Current action and preconditions to check: path_clear

Your task: For each precondition in the list above, predict whether it will hold at this action.

Consider the current scene as observed from the mobile robot's camera, and analyze the predicted future states of all dynamic agents (e.g., people, animals, vehicles, or any moving entities) within the NEXT SECOND.

IMPORTANT: Only answer "very likely" if you are absolutely certain—based on strong, clear evidence—that a dynamic agent will violate the precondition in the predicted future state. Do NOT answer "very likely" for unlikely, ambiguous, or low-probability risks.

Ask yourself for each precondition: Is there a high probability, with clear and convincing evidence, that the predicted future states of any dynamic agent will interfere with the predicted future state of the currently executing action within the NEXT SECOND, causing that precondition to fail?

Assess the risk level based on these predictions. Use "likely" or "very likely" if motions create a clear risk of interference.

Use "neutral" or "improbable" if agents are nearby but their predicted paths are clearly diverging or non-conflicting.

Failure Risk Categories: "very improbable", "improbable", "neutral", "likely", "very likely"

Answer Format: Output ONLY the probability_of_failure value from these categories: "very improbable", "improbable", "neutral", "likely", "very likely"

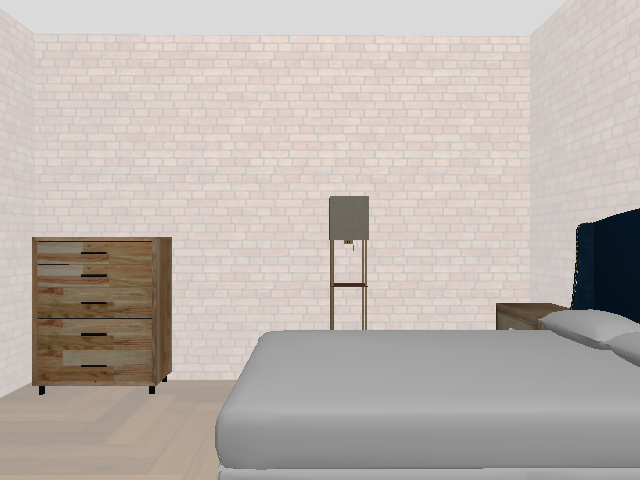

Answer: very improbable